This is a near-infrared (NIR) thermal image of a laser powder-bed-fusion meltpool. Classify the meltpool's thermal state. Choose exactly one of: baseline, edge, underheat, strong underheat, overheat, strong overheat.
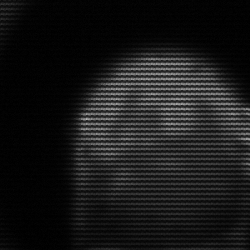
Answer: edge